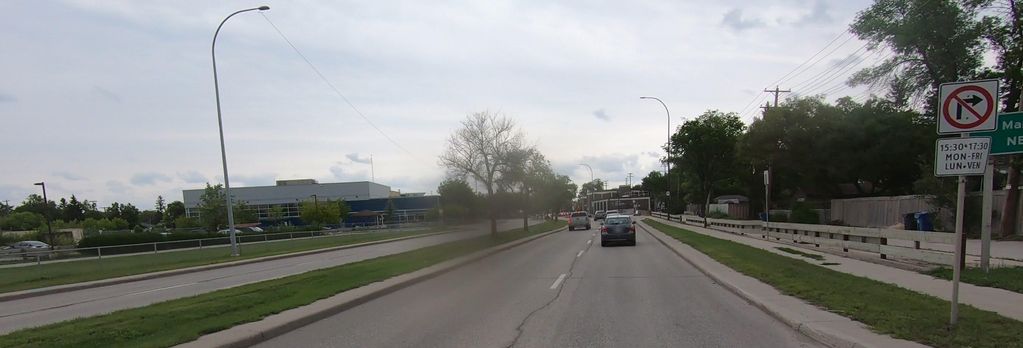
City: winnipeg